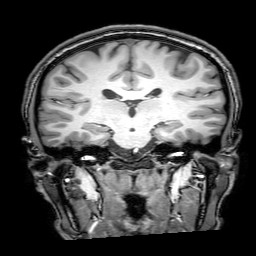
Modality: T1w
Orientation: sagittal
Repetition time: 0.00828 s
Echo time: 0.00388 s